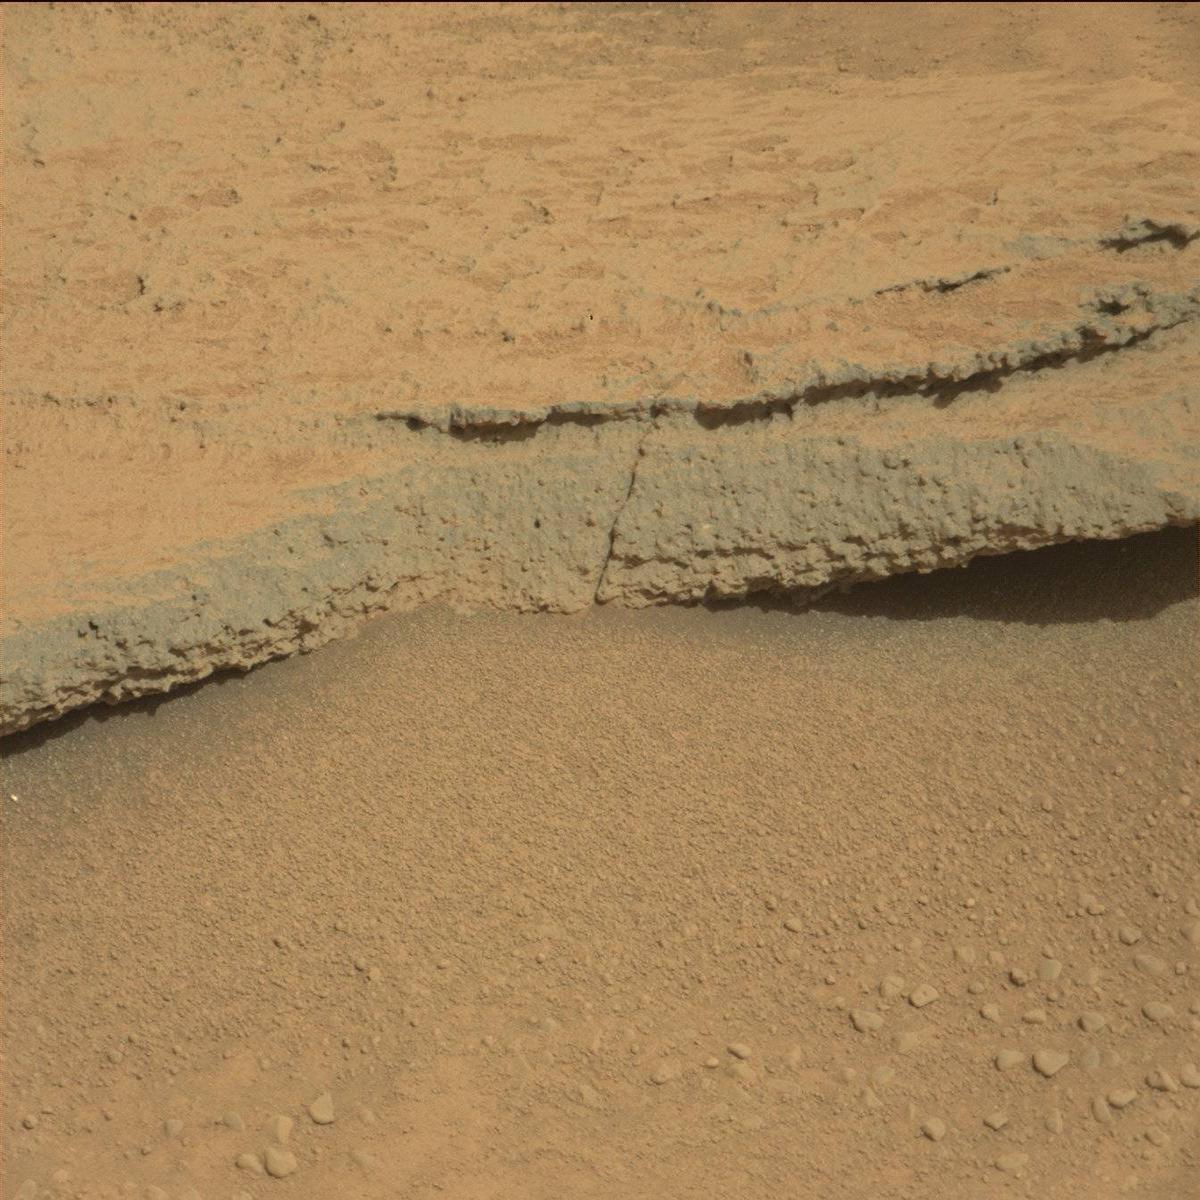
Terrain classes present: Bedrock, Sand / Soil